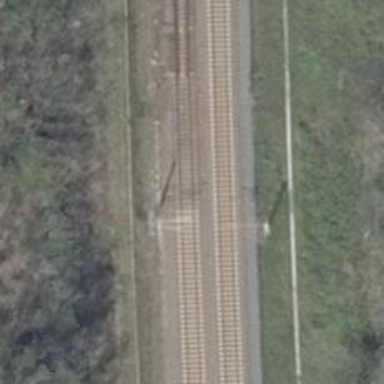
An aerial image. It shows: Railway signal.